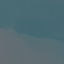
Land use / land cover: SeaLake